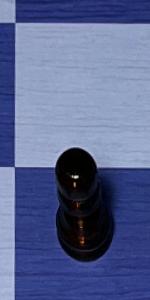
Label: Pawn_Black